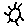
Label: sun